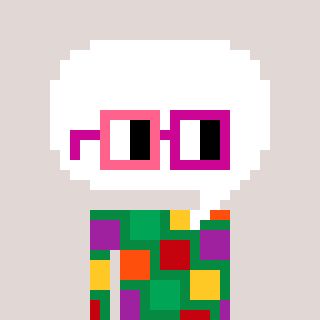
a pixel art character with square pink and red glasses, a speech bubble-shaped head and a green-colored body on a warm background